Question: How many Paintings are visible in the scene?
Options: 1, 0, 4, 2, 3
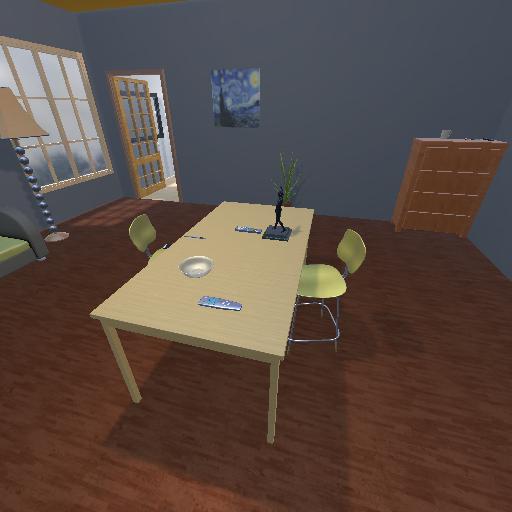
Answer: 1